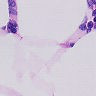
Metastatic tissue present: no